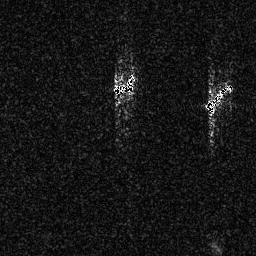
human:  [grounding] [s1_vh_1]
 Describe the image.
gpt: In the satellite image, there is  <ref>1 medium ship </ref> <box>[[43, 28, 53, 37, 0]]</box> located at center,  <ref>1 medium ship </ref> <box>[[78, 31, 91, 43, 0]]</box> located at right.